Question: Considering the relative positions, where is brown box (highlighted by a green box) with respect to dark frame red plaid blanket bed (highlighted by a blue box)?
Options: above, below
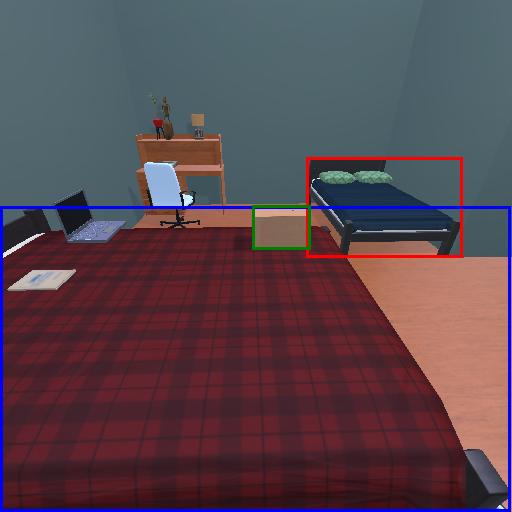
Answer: above